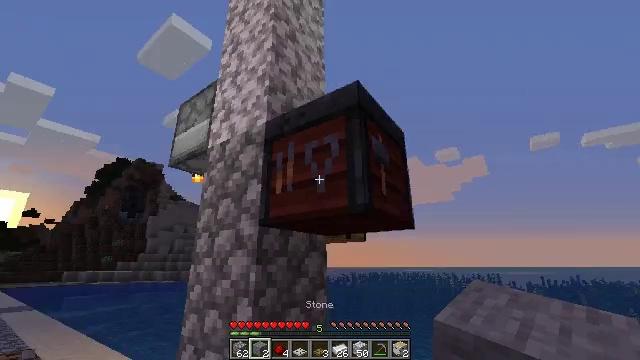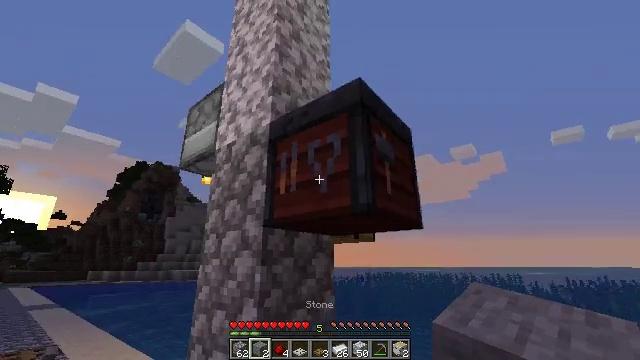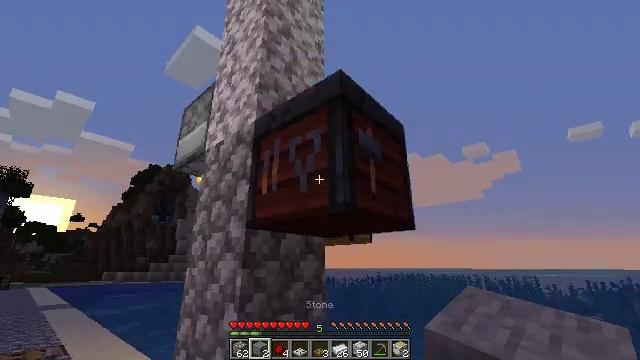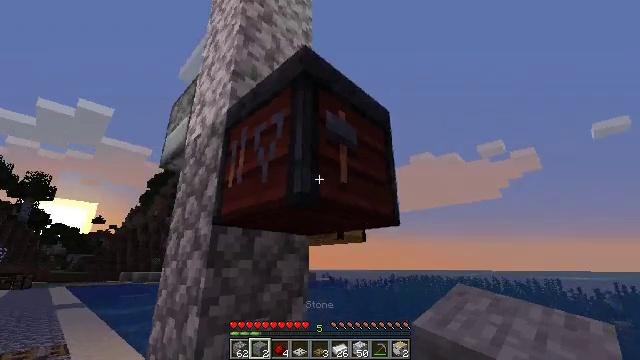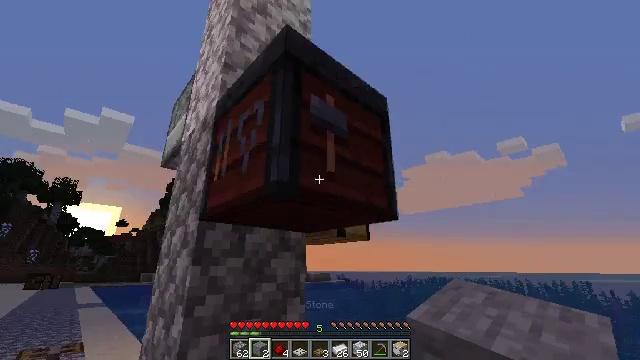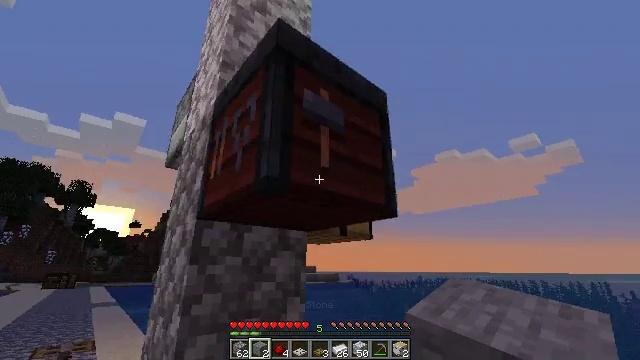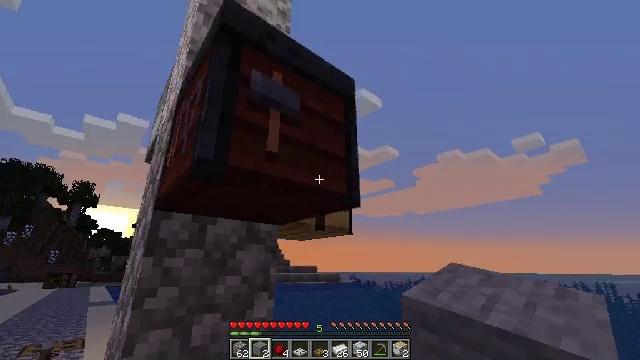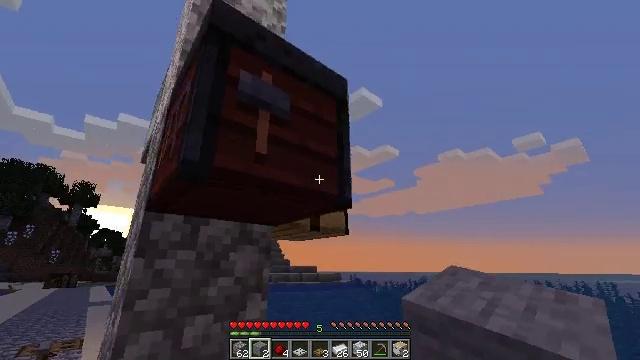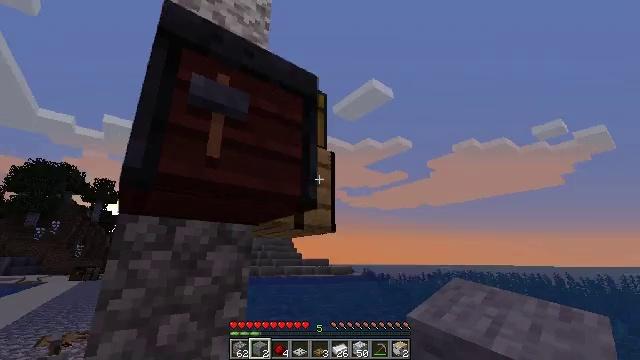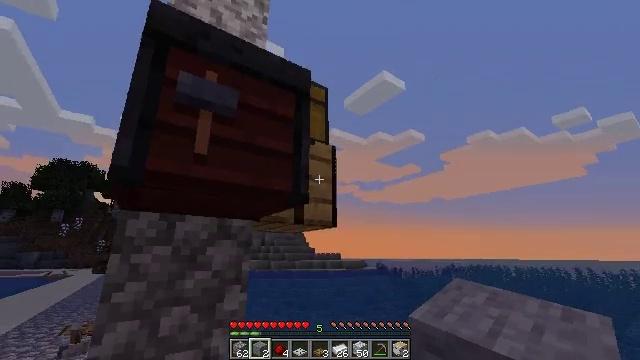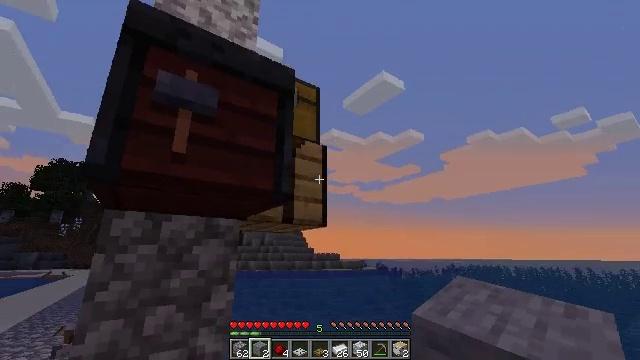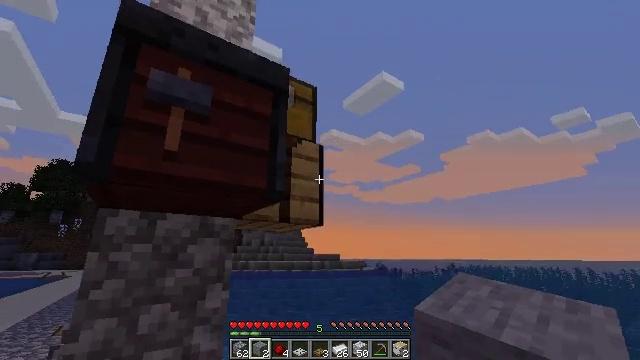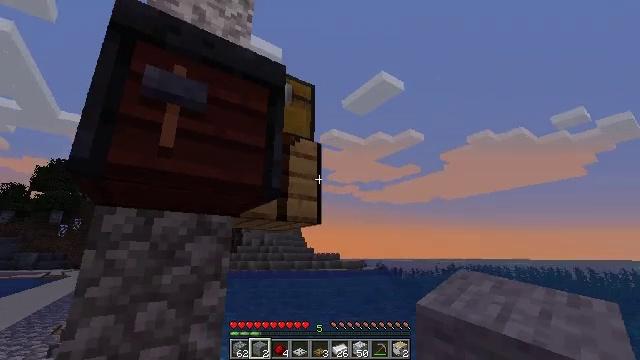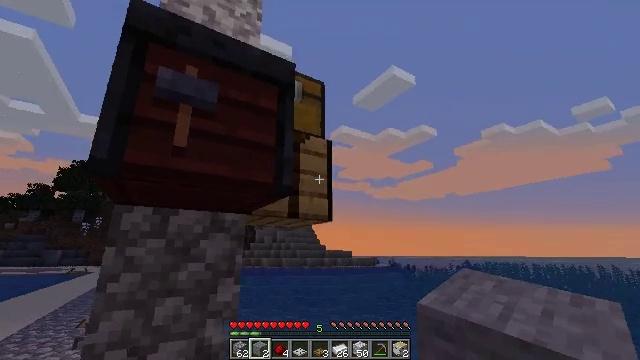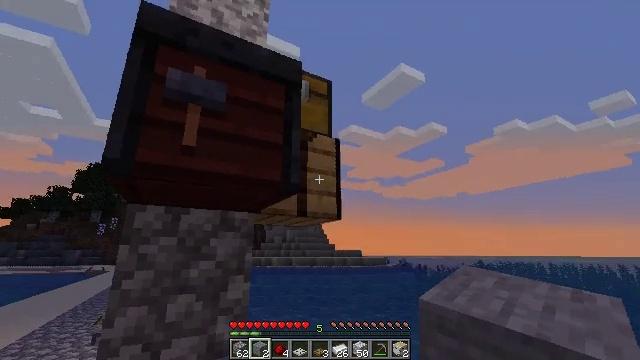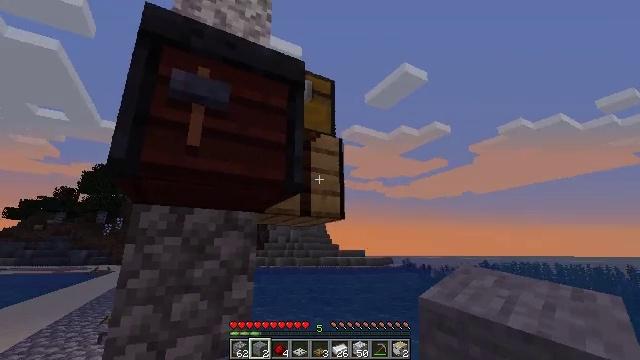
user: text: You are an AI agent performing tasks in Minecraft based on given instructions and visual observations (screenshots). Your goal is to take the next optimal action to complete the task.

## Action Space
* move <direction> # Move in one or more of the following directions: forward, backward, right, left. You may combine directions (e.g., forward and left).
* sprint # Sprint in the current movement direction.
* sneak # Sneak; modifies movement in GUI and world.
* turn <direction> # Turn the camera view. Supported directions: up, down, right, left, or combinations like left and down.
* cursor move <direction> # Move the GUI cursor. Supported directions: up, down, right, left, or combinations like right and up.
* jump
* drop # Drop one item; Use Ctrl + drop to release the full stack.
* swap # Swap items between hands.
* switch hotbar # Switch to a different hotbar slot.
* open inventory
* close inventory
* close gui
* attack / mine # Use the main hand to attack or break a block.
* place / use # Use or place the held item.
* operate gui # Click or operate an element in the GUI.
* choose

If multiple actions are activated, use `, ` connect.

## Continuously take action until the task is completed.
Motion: motion action
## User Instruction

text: Use two stone blocks to craft a stone pressure plate.
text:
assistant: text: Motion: move forward and move right, turn left
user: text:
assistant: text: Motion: move forward and move right, turn left
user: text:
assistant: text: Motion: move forward and move right, turn left
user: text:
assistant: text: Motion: move forward and move right, turn left
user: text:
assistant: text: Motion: move right, turn left
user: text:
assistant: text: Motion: move right
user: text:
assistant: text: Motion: move right
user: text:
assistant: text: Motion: move right, turn left and down
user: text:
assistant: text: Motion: turn left and down
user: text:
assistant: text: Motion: no_op
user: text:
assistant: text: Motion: no_op
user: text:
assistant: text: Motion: no_op
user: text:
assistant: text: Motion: turn left
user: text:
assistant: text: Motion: turn left
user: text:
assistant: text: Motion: no_op
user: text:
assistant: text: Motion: no_op
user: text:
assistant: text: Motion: no_op
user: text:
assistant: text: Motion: use / place
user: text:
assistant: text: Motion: use / place
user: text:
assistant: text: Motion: use / place
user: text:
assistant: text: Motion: no_op
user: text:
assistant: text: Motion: turn right
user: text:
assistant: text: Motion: no_op
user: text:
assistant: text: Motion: no_op
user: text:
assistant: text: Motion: no_op
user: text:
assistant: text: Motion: no_op
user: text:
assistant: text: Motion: no_op
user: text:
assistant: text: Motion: cursor move left and down
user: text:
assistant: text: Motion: cursor move left and down
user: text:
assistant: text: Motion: cursor move left